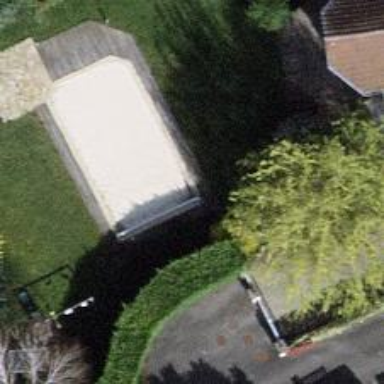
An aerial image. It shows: Swimming pool located in leisure land.